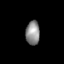
Tissue: skin
Cell type: Epithelial cells
Senescence score: 0.2061
Nuclear area (px): 330
Mean DAPI intensity: 139.688